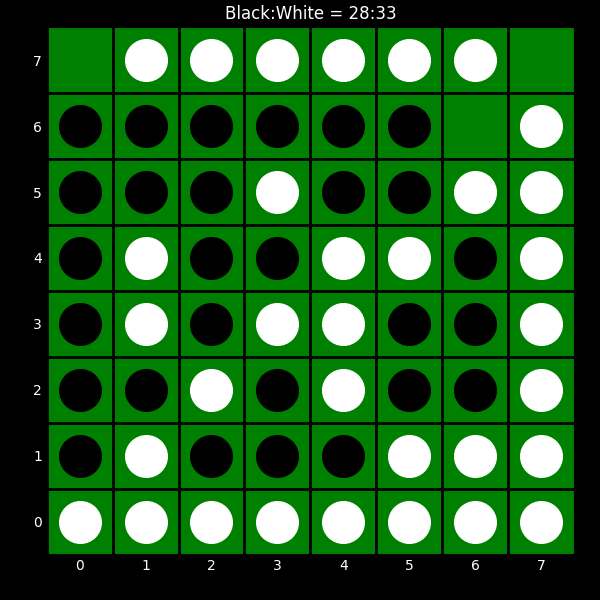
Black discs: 28
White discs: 33